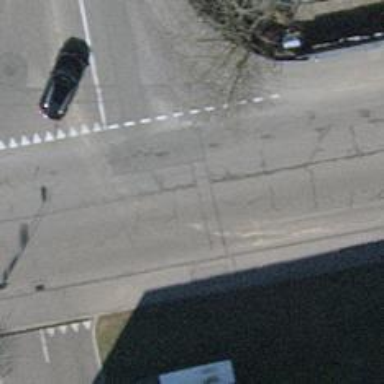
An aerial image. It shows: Table-style traffic calming feature.